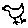
Label: bird